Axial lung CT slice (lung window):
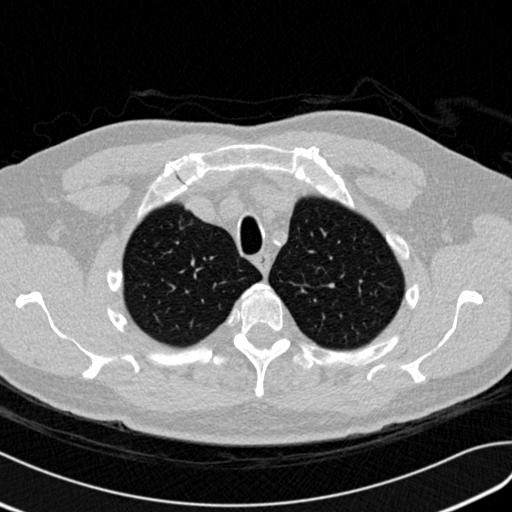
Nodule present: no